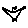
Label: bird